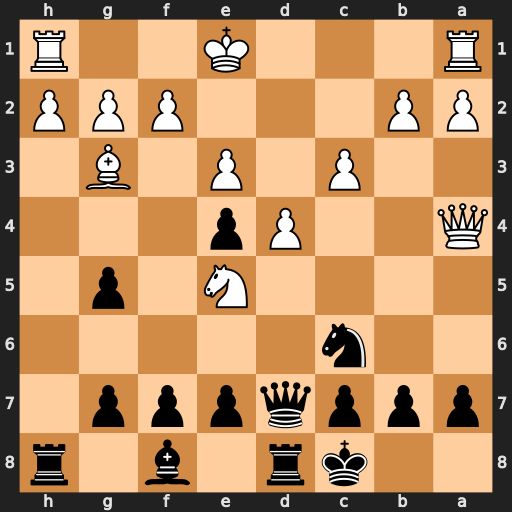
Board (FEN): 2kr1b1r/pppqppp1/2n5/4N1p1/Q2Pp3/2P1P1B1/PP3PPP/R3K2R
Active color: b
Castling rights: KQ
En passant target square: -
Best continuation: Nxe5 Qxd7+ Nxd7